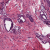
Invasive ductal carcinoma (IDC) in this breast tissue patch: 0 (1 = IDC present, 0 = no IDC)